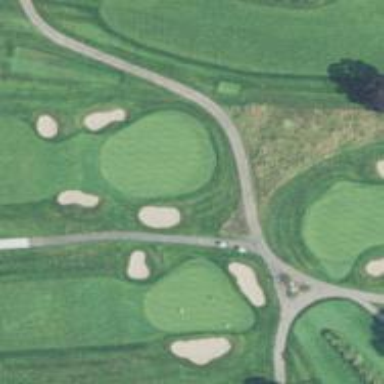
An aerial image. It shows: Golf rough area.